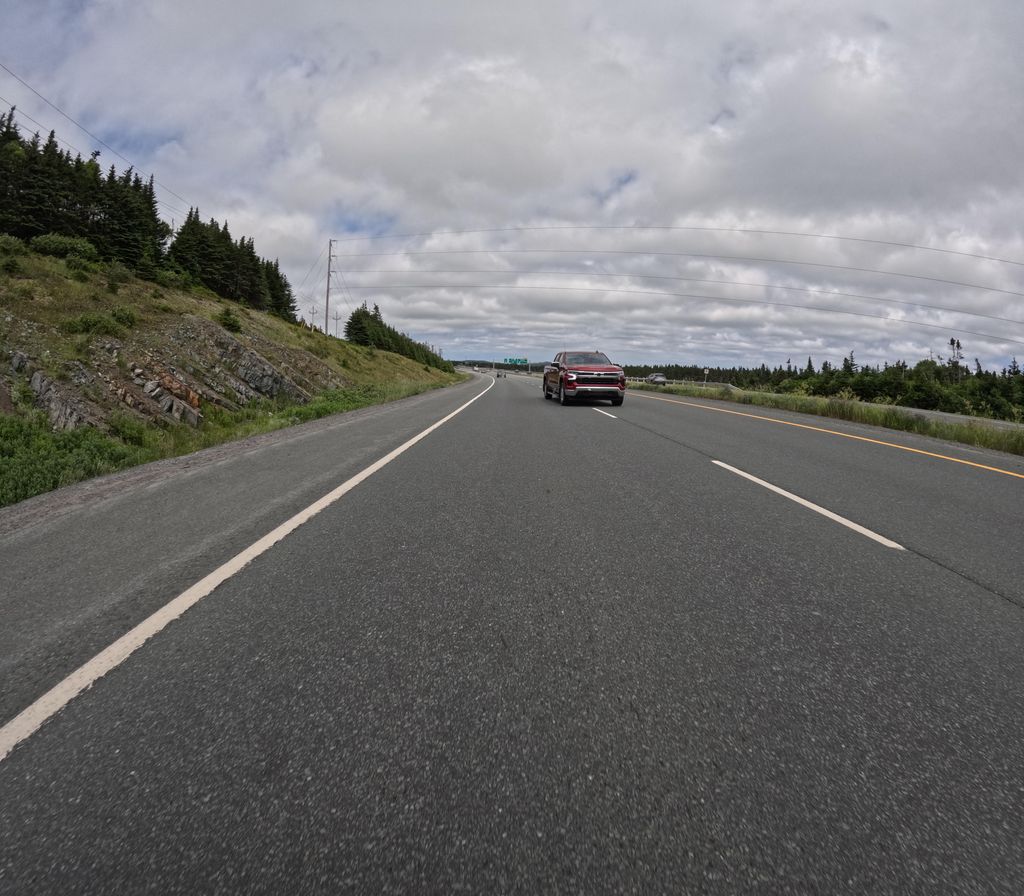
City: st_johns